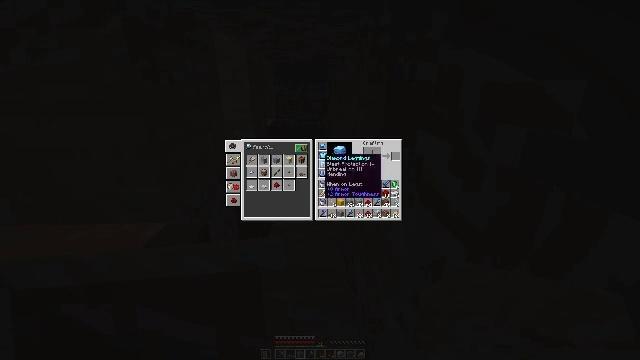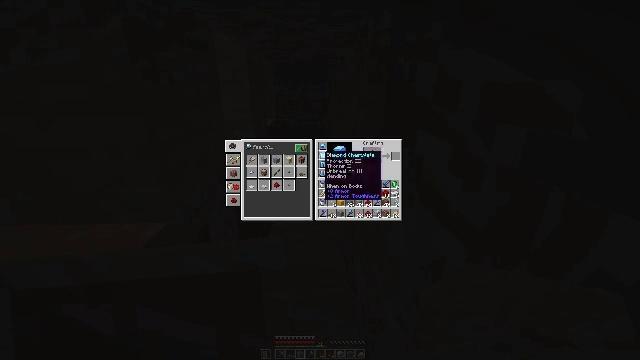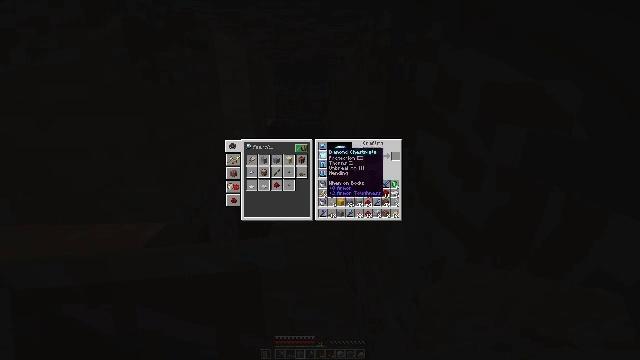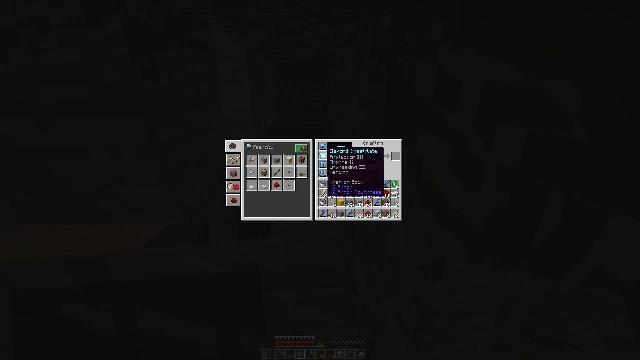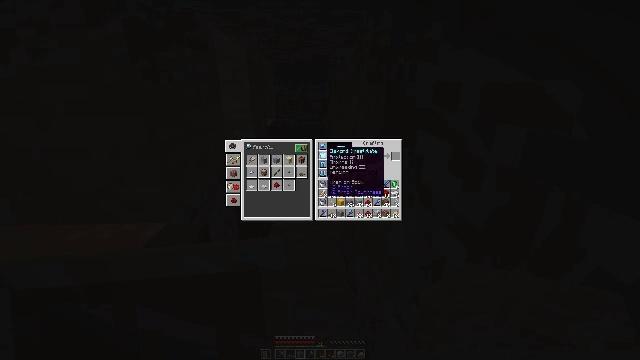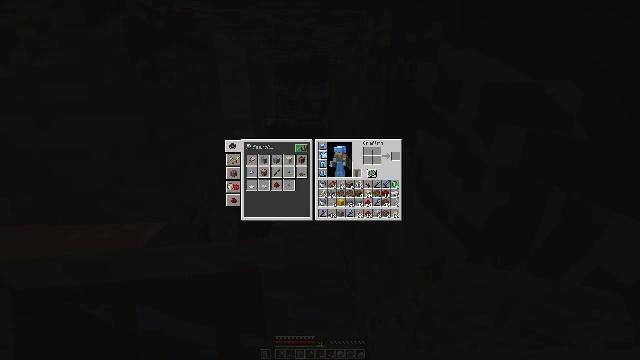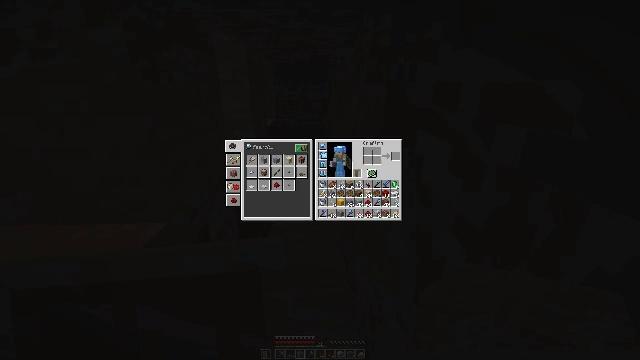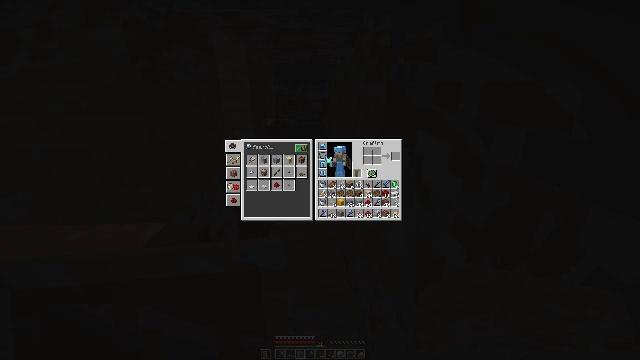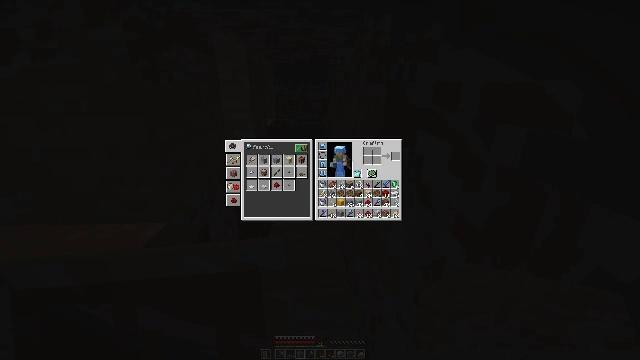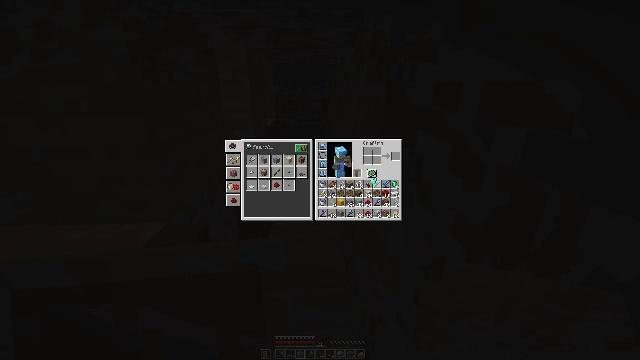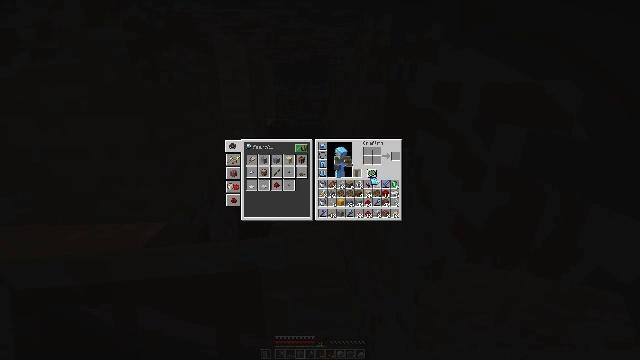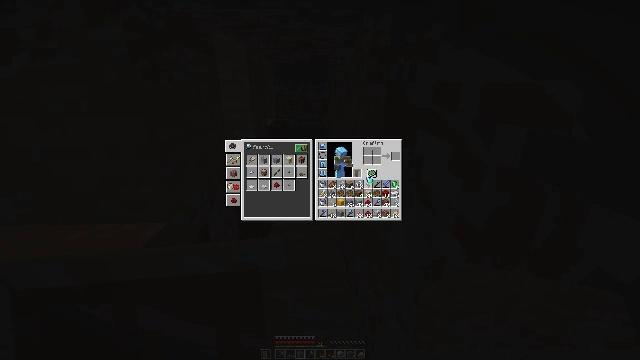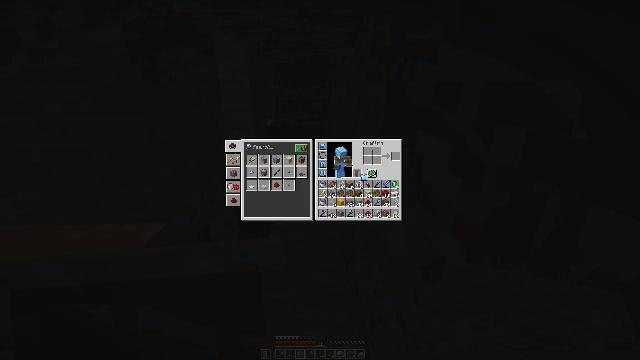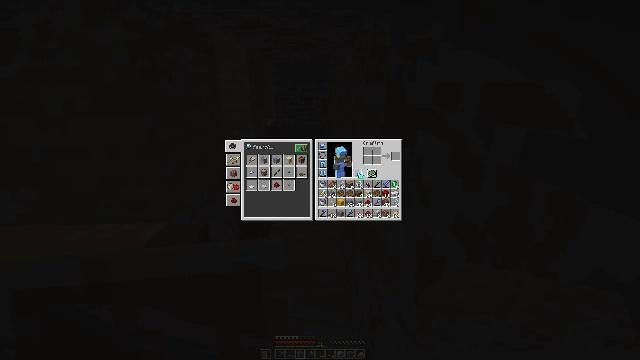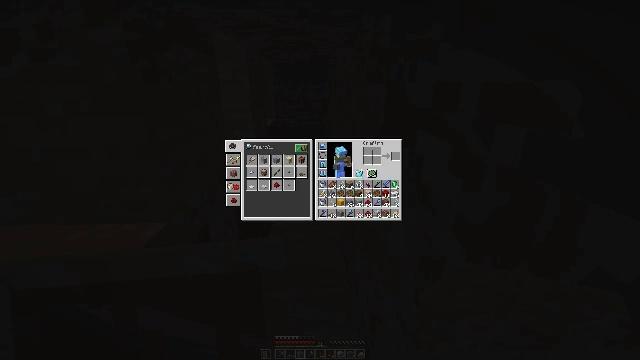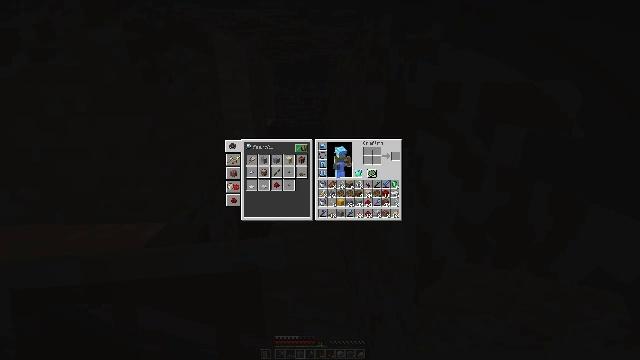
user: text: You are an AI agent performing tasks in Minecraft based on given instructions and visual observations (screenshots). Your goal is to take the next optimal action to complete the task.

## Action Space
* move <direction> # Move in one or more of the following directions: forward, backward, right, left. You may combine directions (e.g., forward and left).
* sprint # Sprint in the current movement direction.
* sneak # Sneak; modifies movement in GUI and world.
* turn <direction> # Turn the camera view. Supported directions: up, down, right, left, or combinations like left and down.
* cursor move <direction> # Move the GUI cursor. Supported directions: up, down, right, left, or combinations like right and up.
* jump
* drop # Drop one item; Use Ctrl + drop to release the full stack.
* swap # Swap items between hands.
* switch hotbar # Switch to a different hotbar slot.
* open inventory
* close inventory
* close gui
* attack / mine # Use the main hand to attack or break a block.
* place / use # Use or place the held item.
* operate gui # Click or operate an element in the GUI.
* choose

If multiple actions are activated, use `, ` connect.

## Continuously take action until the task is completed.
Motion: motion action
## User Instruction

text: Drop a shield.
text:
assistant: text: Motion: no_op
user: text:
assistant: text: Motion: no_op
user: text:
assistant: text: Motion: no_op
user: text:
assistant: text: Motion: no_op
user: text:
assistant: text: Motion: attack / mine
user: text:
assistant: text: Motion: attack / mine
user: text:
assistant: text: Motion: turn right and down, attack / mine
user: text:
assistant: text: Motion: turn right and down
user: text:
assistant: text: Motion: turn right and down
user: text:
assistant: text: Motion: no_op
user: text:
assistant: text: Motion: turn left
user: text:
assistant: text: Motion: turn left
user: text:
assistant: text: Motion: no_op
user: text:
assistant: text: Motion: no_op
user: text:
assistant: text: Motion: no_op
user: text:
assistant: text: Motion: no_op
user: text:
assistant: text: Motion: attack / mine
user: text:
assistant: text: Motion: attack / mine
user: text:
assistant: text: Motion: attack / mine
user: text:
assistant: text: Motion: no_op
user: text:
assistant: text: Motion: no_op
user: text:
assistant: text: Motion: no_op
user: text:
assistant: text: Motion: no_op
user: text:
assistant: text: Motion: turn left
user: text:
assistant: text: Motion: no_op
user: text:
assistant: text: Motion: turn left
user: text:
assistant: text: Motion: no_op
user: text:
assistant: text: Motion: turn left
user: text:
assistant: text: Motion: turn left and up
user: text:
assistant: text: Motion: turn up